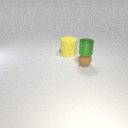
small brown rubber sphere in front of large yellow rubber cylinder